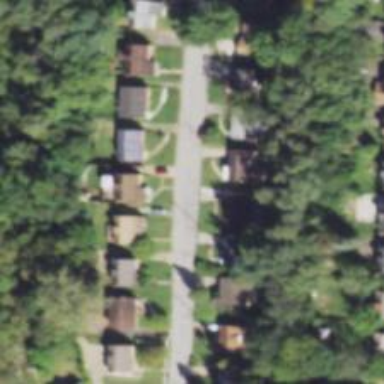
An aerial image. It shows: Driveway.